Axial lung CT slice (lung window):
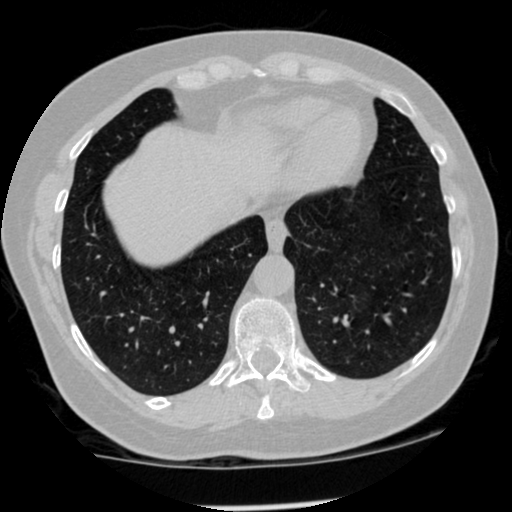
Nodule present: no